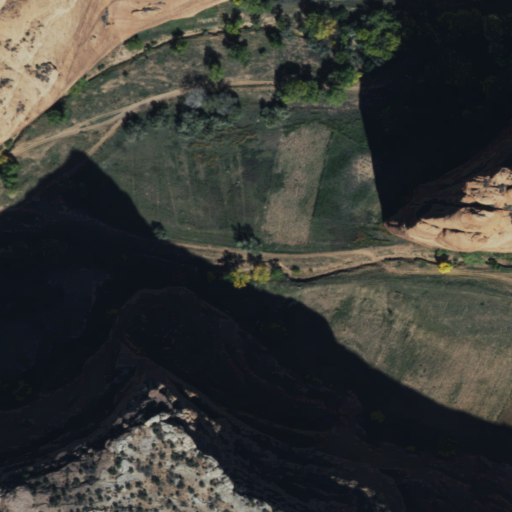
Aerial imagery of valley in Arizona named Black Rock Canyon containing shrub, herbaceous wetlands, woody wetlands, and evergreen forest